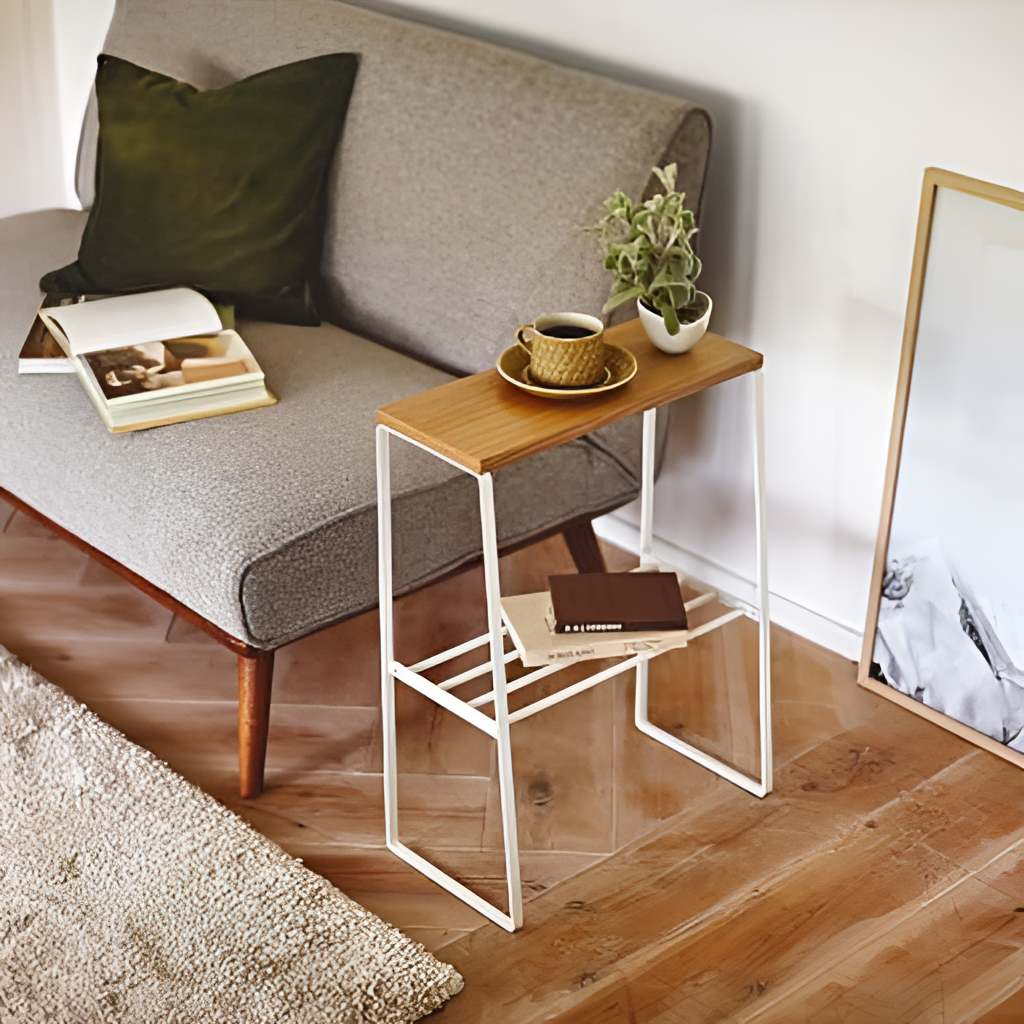
fabric sofa, living room, wood flooring, with herringbone pattern, white paint wallpaper, with solid pattern, modern